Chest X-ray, PA view. Patient: 56 years old, sex M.
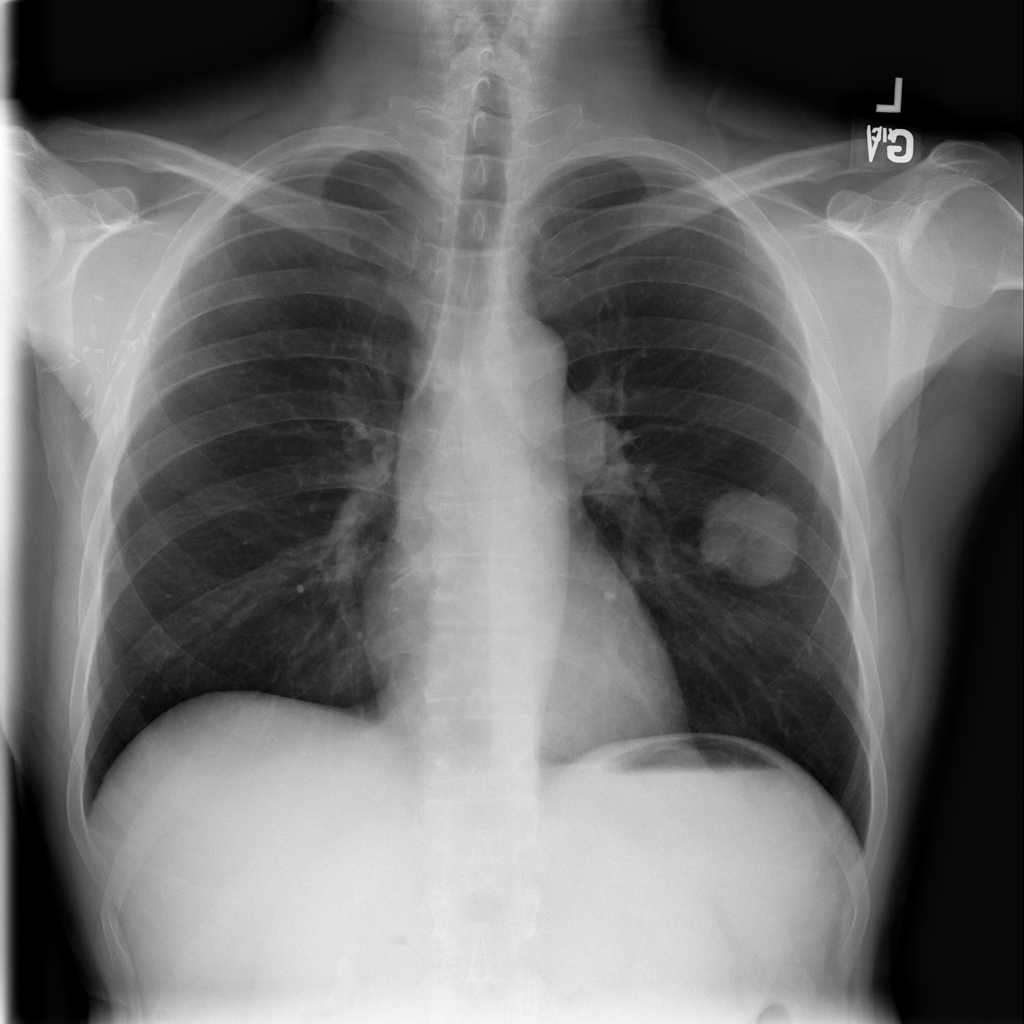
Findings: Mass